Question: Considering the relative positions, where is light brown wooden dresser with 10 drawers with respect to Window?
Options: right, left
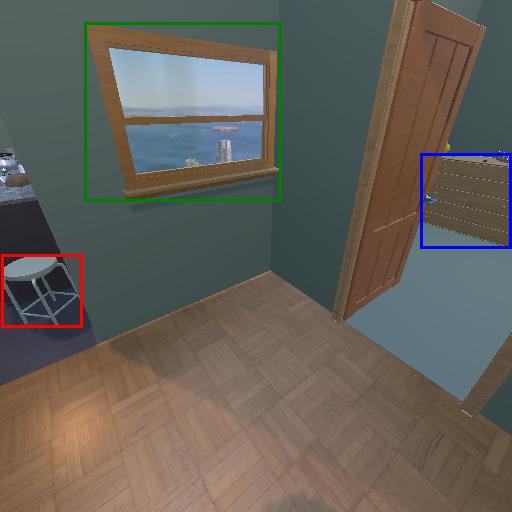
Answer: right